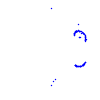
Particle: kaon